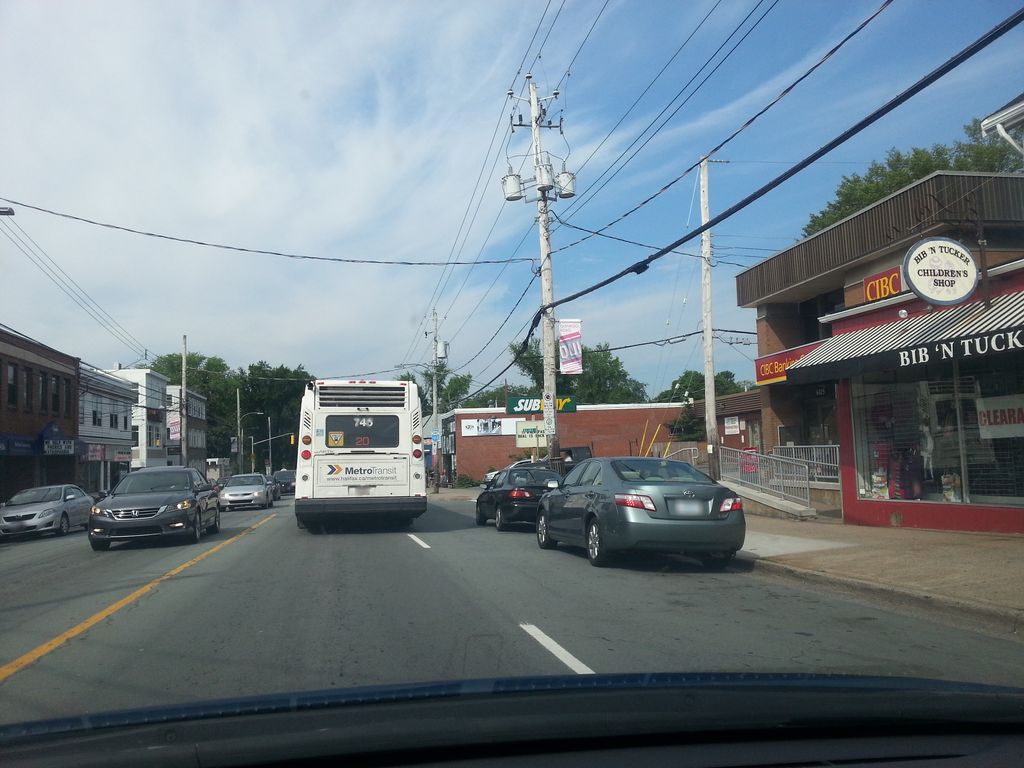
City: halifax